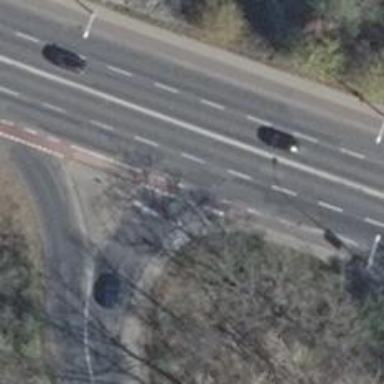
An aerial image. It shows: Tertiary road.